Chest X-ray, PA view. Patient: 54 years old, sex F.
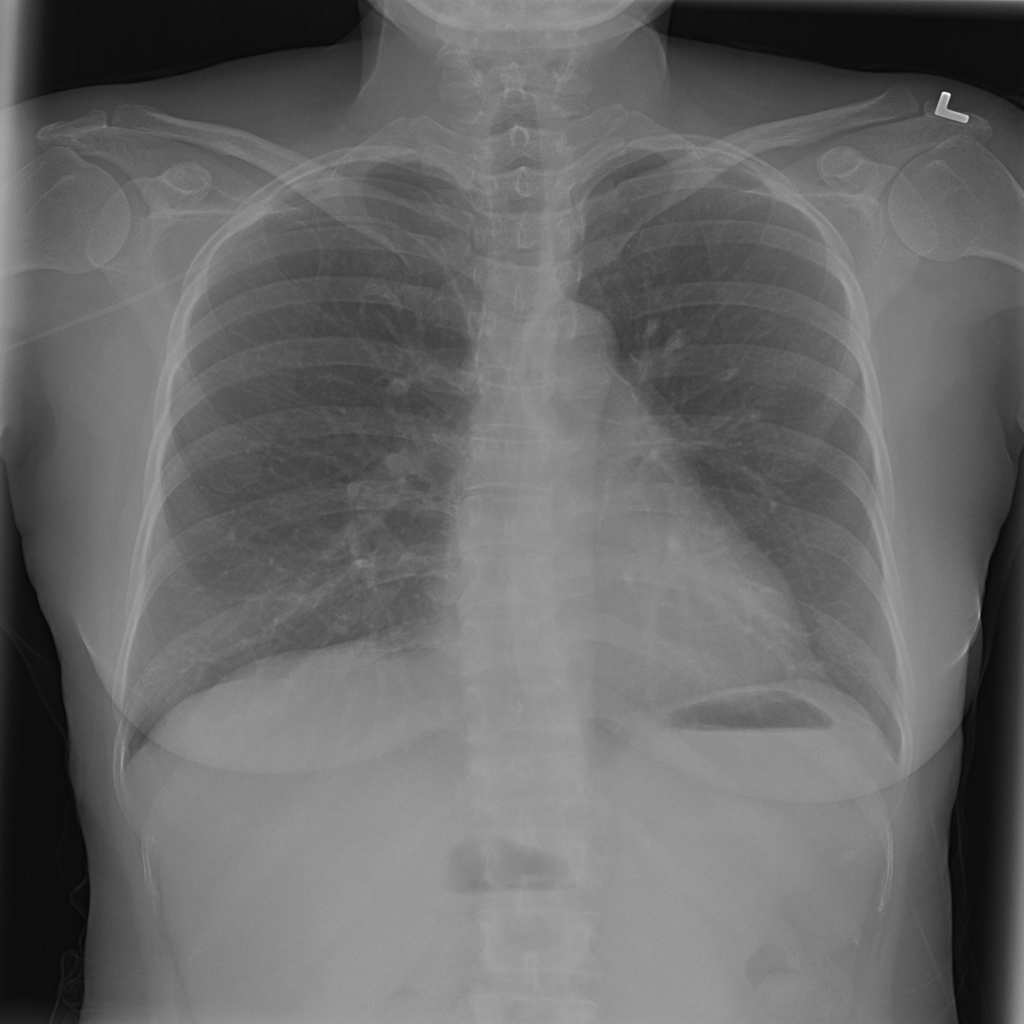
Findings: No Finding